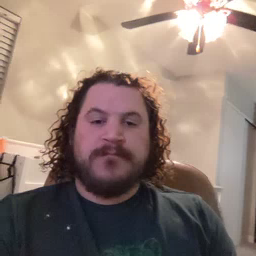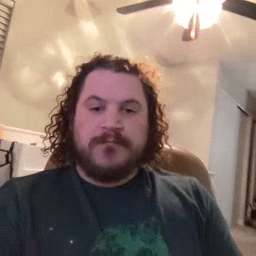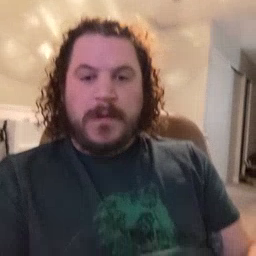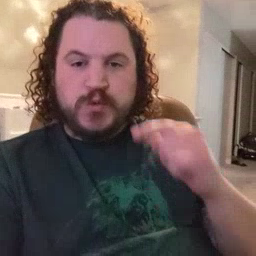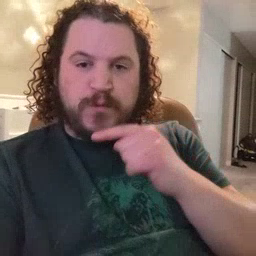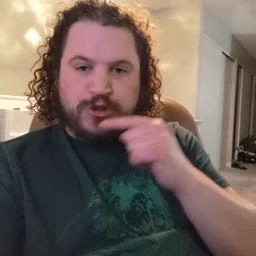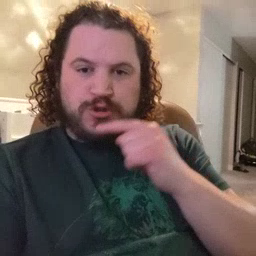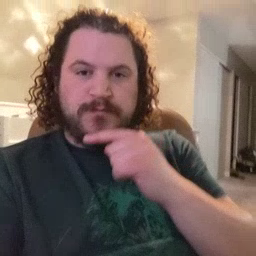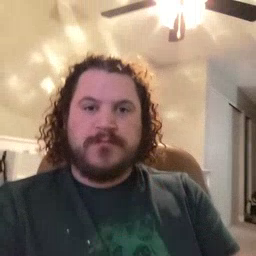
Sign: toothbrush